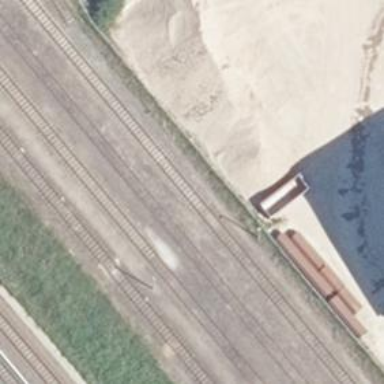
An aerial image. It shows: Railway switch.